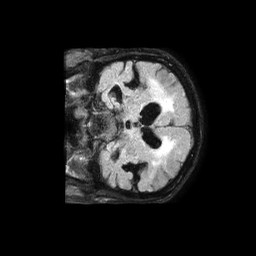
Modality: FLAIR
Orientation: coronal
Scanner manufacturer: philips
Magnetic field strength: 1.5 T
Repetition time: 6 s
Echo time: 0.09856 s